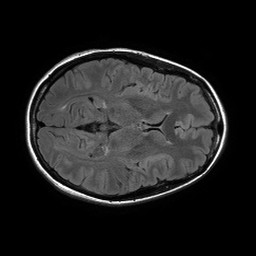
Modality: FLAIR
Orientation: axial
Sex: female
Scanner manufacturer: philips
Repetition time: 11 s
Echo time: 0.125 s